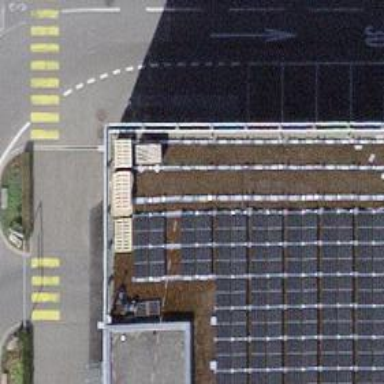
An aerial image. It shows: Charging station.